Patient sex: M
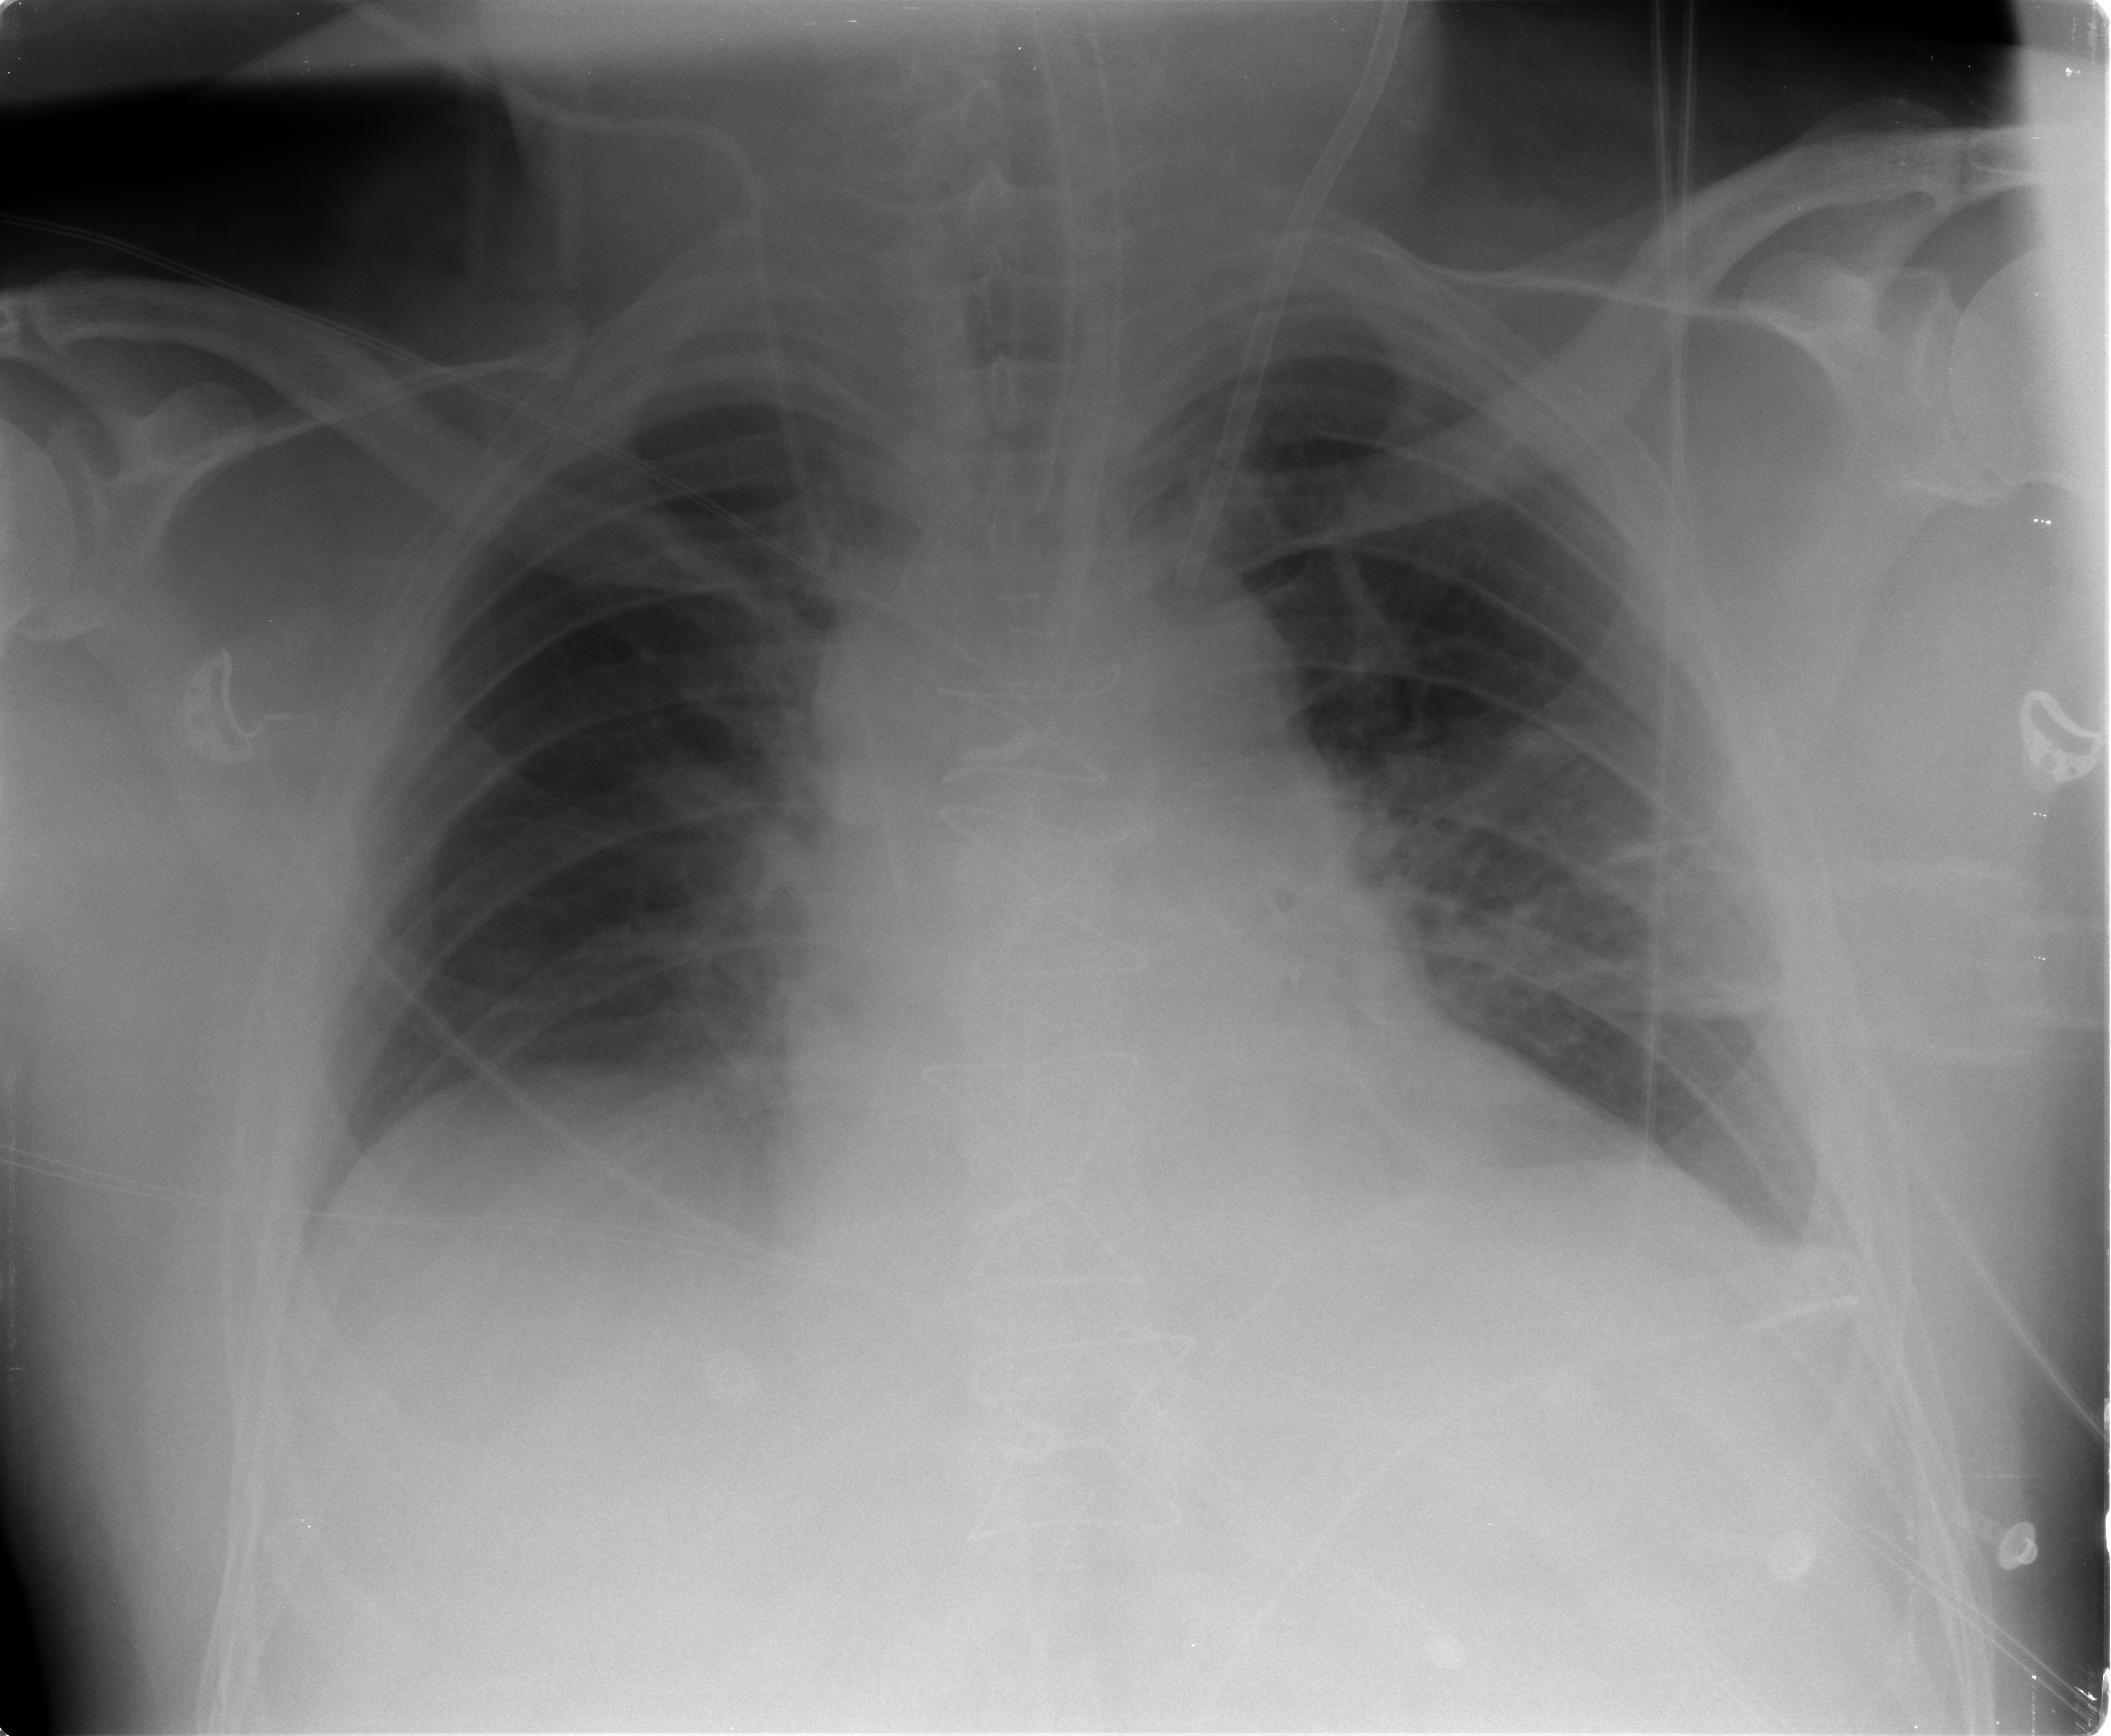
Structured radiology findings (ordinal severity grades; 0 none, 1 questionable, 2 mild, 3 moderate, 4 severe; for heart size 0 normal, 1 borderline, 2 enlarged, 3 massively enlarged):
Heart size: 0
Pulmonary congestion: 2
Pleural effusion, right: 0
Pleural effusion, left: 2
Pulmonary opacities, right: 0
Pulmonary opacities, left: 0
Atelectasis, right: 0
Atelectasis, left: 0